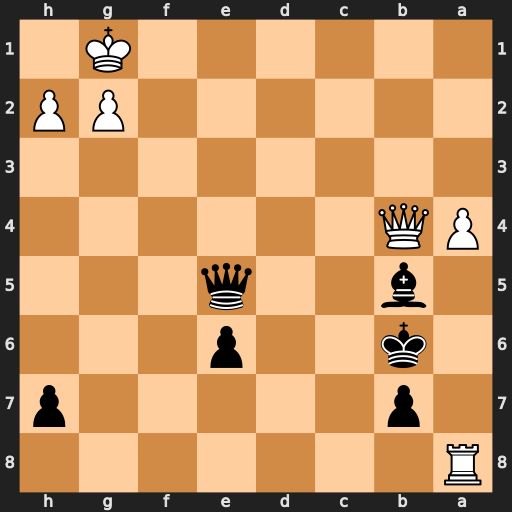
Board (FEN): R7/1p5p/1k2p3/1b2q3/PQ6/8/6PP/6K1
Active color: b
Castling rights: -
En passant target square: -
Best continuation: Qe3+ Kh1 Qc1+ Qe1 Qxe1#